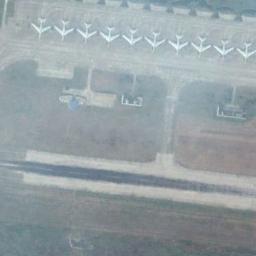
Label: runway